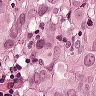
Metastatic tissue present: yes